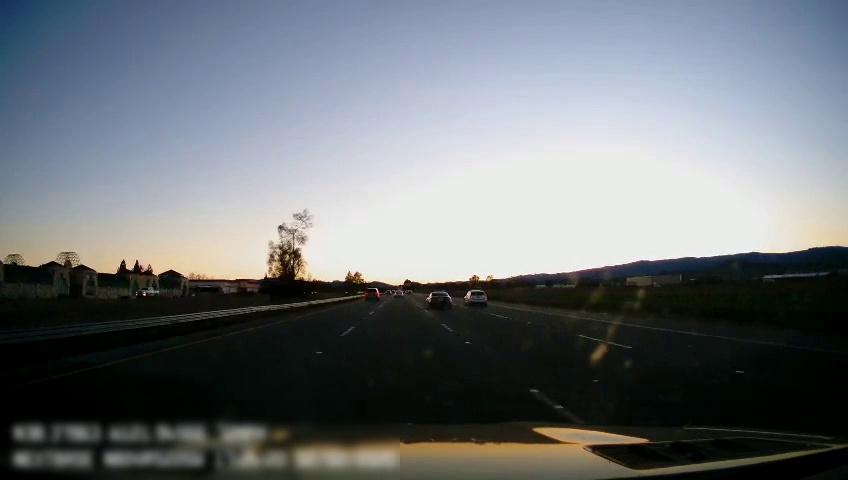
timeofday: Dusk/Dawn/Twilight
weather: Cloudy
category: Drivable Space
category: Vehicles | Truck
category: Vehicles | Car
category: Vehicles | SUV
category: Vehicles | Car
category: Vehicles | SUV
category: Lanes | Alternate Lane
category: Lanes | Current Lane
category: Lanes | Current Lane
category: Lanes | Alternate Lane
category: Lanes | Alternate Lane